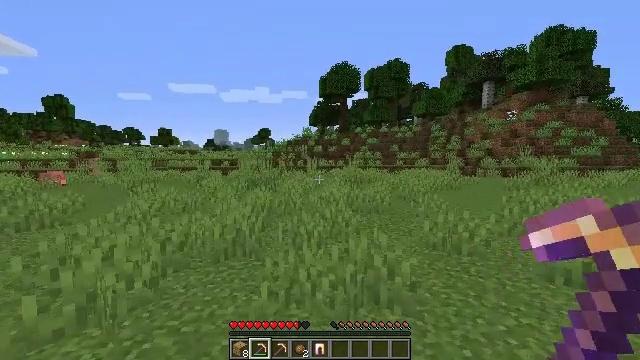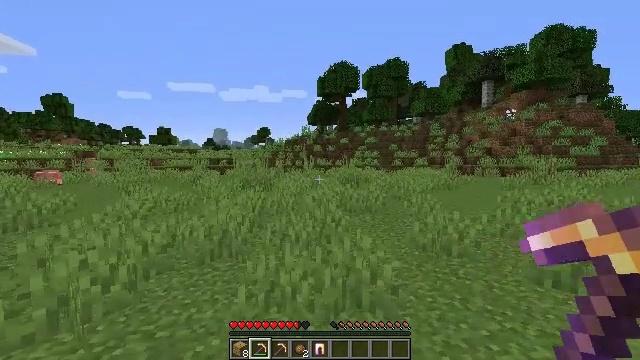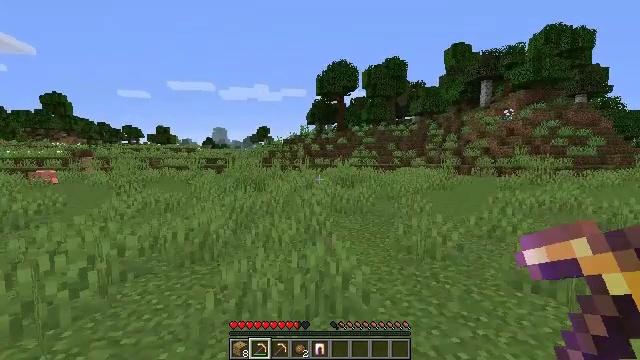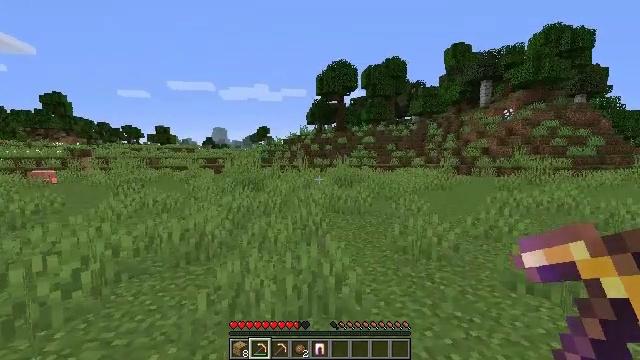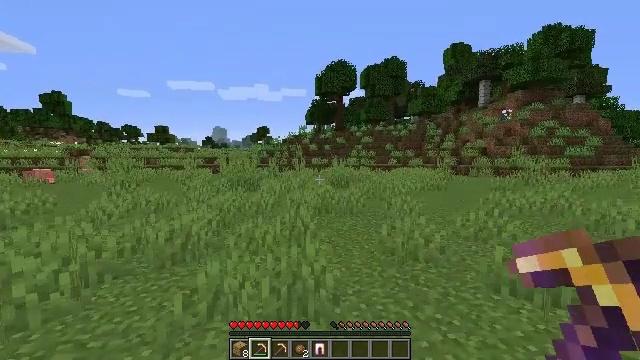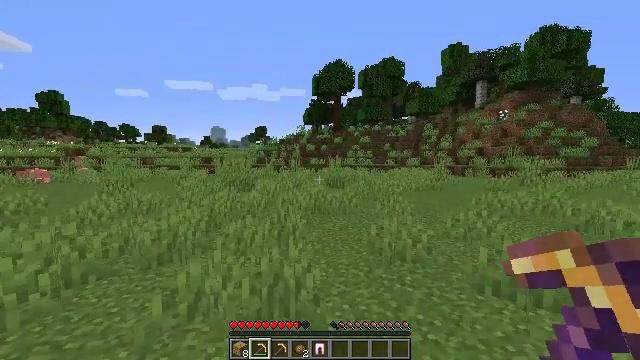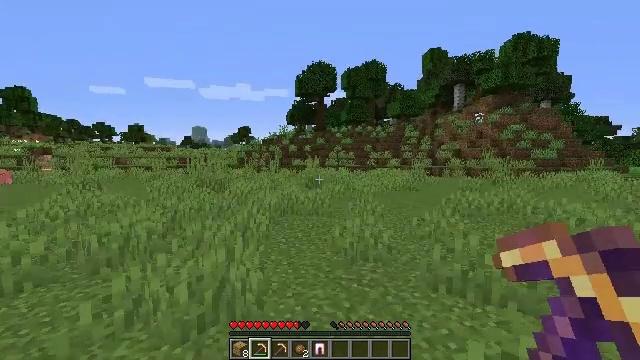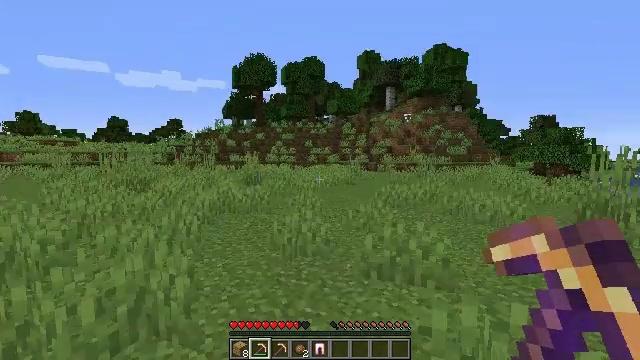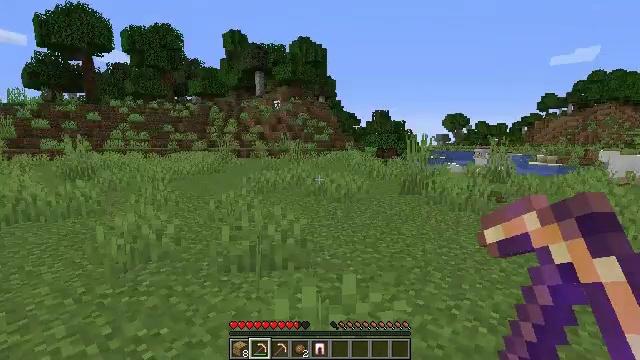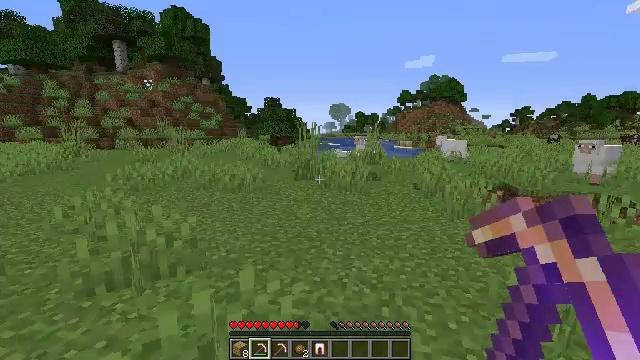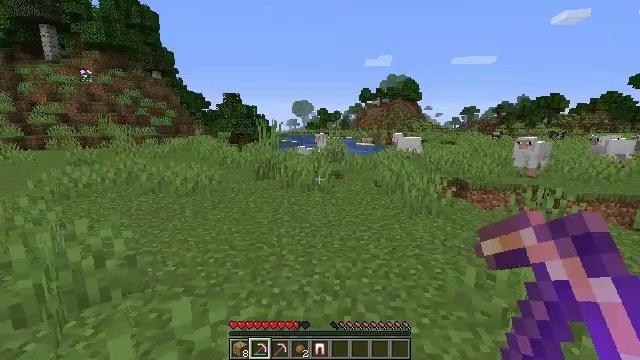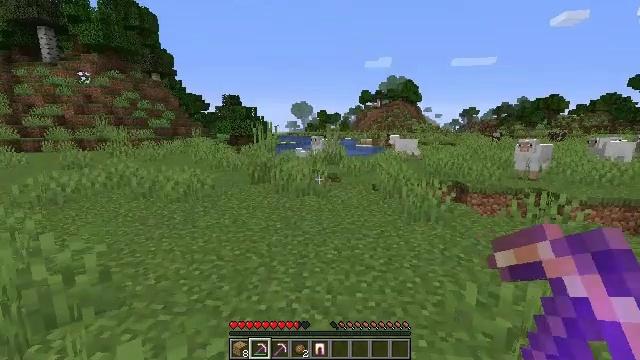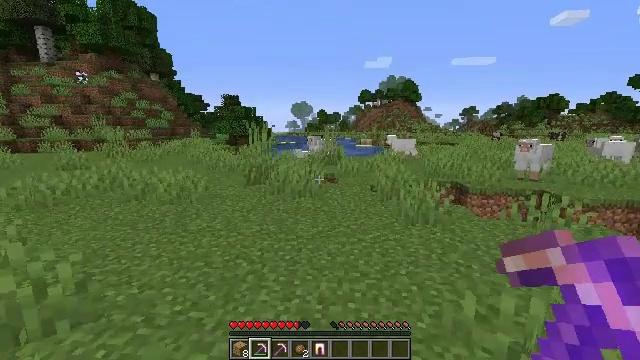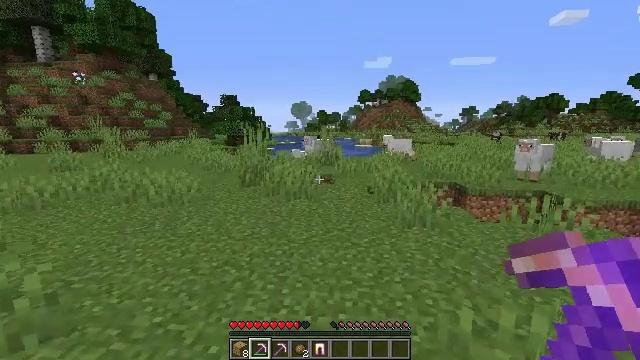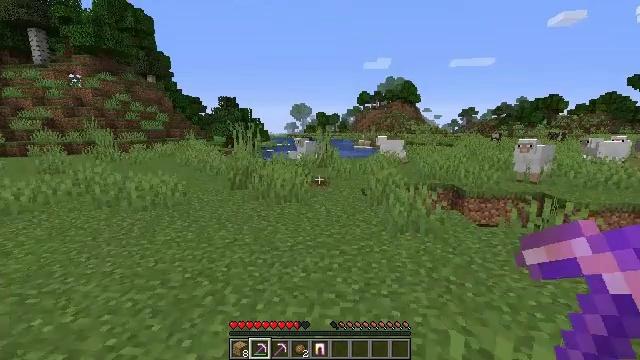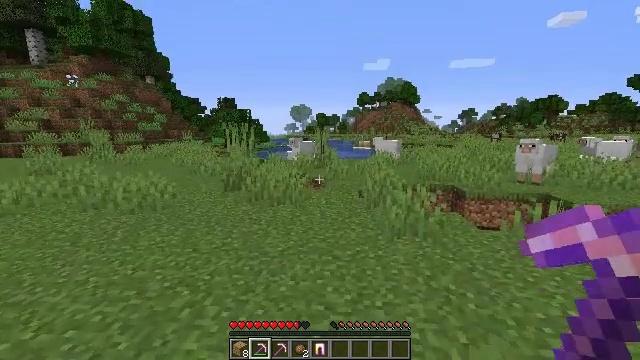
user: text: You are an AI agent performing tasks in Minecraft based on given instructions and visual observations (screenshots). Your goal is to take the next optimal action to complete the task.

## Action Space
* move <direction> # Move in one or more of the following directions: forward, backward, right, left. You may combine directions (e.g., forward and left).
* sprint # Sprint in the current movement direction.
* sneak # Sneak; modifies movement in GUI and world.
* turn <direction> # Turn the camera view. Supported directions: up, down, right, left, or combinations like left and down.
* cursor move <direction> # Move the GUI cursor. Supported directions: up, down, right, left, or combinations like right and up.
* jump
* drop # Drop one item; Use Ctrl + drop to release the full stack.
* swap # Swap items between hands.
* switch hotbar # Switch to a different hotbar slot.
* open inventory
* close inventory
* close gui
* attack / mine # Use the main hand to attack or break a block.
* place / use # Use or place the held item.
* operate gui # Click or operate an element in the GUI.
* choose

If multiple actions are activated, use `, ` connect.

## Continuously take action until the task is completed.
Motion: motion action
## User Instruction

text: Mine grass block from the ground.
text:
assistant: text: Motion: move right
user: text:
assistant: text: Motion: move right
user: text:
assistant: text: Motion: move right
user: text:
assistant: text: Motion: move right
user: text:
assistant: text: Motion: move right
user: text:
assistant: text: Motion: move forward and move right, turn right
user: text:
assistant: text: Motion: move forward and move right, turn right
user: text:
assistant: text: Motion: move forward and move right, turn right and down
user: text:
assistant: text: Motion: move forward and move right, turn right and down
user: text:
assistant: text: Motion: move forward and move right, turn right
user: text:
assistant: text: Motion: move forward and move right
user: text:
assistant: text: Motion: move forward and move right
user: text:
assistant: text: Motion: move forward and move right
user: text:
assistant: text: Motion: move forward and move right
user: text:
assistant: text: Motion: move forward
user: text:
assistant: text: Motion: move forward
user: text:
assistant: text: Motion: move forward
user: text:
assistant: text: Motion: move forward
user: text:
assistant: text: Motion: move forward
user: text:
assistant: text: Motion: move forward
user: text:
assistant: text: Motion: move forward
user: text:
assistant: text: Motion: move forward
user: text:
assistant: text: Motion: move forward
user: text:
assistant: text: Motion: move forward
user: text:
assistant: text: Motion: move forward
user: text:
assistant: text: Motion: move forward
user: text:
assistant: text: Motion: move forward
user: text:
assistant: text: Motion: move forward
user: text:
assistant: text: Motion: move forward
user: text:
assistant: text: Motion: move forward and move right